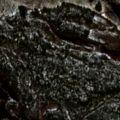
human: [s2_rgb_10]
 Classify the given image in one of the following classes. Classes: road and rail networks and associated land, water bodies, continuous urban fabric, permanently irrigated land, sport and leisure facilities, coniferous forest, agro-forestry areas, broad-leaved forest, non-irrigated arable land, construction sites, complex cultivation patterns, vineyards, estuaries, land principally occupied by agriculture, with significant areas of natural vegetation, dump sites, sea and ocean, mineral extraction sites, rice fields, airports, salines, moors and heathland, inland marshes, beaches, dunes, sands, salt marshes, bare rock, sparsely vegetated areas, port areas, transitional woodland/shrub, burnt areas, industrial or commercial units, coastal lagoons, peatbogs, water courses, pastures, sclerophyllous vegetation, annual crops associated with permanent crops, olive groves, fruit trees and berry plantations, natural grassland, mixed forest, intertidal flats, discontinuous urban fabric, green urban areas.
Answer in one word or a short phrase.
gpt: coniferous forest, peatbogs, water bodies